Question: I have a 'UIButton' hooked up to an action that does this:
'''
[self performSelector:@selector(squareOneMover) withObject:nil afterDelay:1.0];
[self theLoop];
'''
This is the code for 'squareOneMover' ('squareOne' is a 'UIButton'):
'''
- (void)squareOneMover {
[self.squareOne setHidden:NO];
CGPoint originalPosition = self.squareOne.center;
originalPosition.y = -55;
[self.squareOne setCenter:originalPosition];
CGPoint position = self.squareOne.center;
position.y += 790;
[UIView animateWithDuration:4
delay:0.0
options:UIViewAnimationOptionAllowUserInteraction
animations:^{
[self.squareOne setCenter:position];
}
completion:^(BOOL complete) {
if (complete) {
if (self.squareOne.hidden==YES) {
[self squareOneMover];
}
}
}
];
}
'''
Note: When the square is pressed it get hidden
What the app is supposed to do:

I've got that all working now thanks to Daniel T. The above code works great
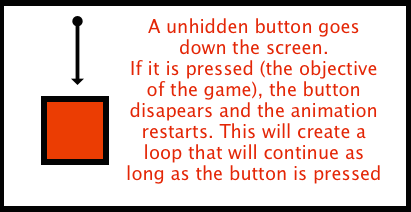
Answer: I'll talk you through the solution... First, you want to write a method that snaps the button to the start position, and then animates it to the end position. You almost have that already, you just need to put the bit at the beginning to snap the button to the start position.
Next, you want to use an NSTimer to call that method every X seconds. Another option would be to put a completion block on the animation that restarts the animation (by calling the method) if the button is still visible.
Last, you want to make an IBAction connected to the button. The action should invalidate the timer (if you went the timer route) and hide the button.
Have at, and if you have trouble with the code, post what you have here and ask for help again.